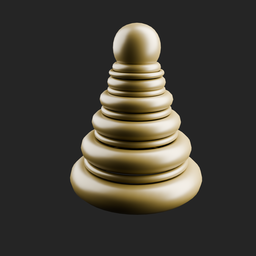
Label: decoration